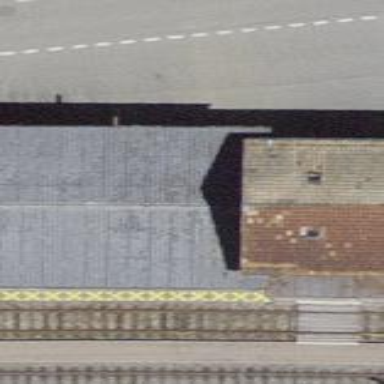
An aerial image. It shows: Train station building.